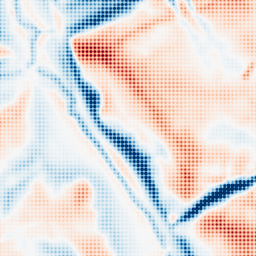
Category: multiscale
Decomposition family: dog_multiscale
Decomposition parameters: sigma_ratio: 1.6
n_scales: 4
base_sigma: 2
Upsampling method: sinc_blackman
Upsampling parameters: scale: 8
kernel_size: 8
Upsampling scale: 8